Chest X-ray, AP view. Patient: 30 years old, sex F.
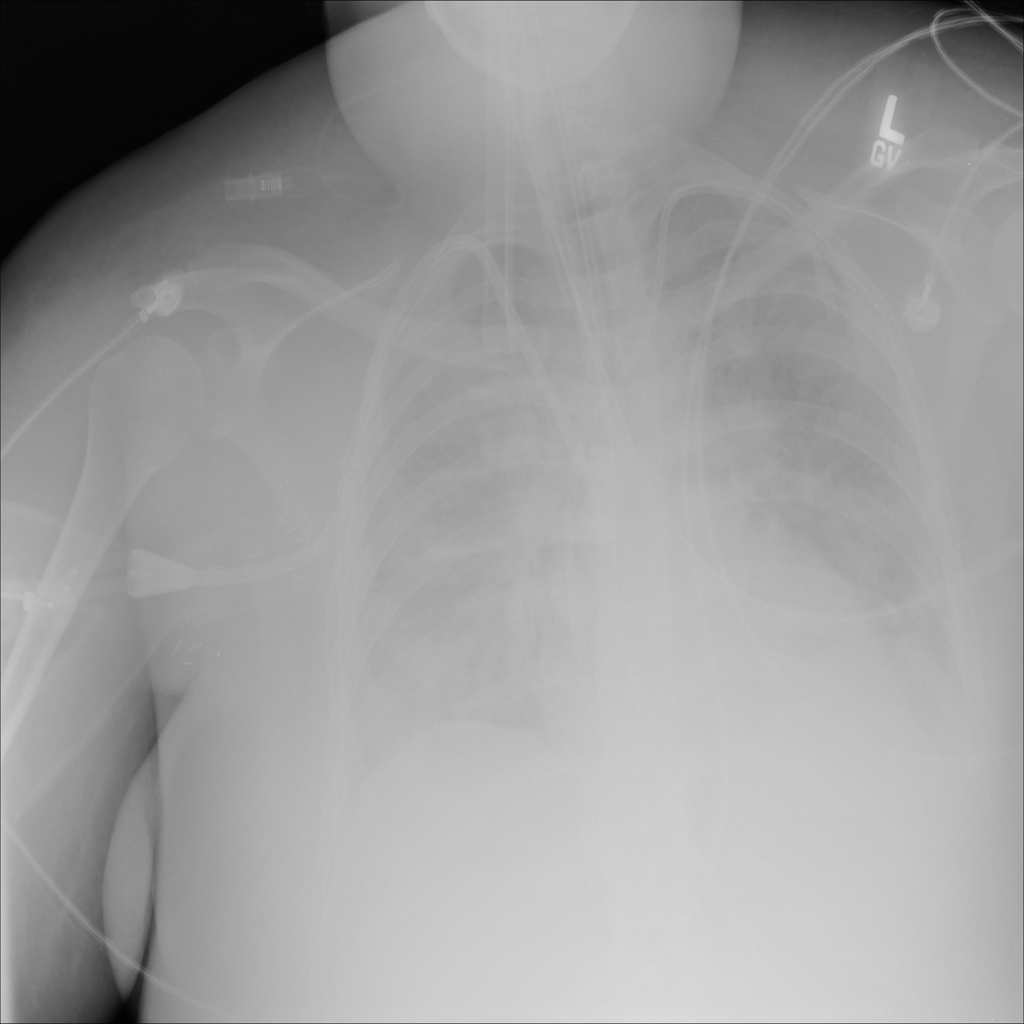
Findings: Consolidation, Effusion